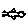
Label: bird